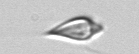
Label: Oxytoxum